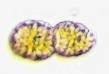
Label: Margalefidinium